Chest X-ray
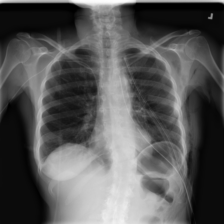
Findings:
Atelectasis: negative
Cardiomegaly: negative
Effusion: negative
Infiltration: negative
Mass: negative
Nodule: negative
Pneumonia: negative
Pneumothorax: positive
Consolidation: negative
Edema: negative
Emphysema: negative
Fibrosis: negative
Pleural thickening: negative
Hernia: negative